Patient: sex F, age 43
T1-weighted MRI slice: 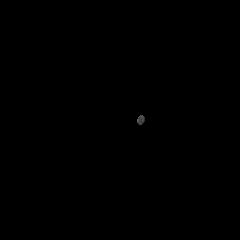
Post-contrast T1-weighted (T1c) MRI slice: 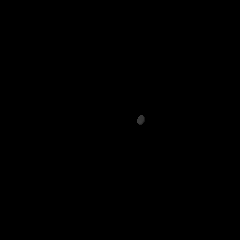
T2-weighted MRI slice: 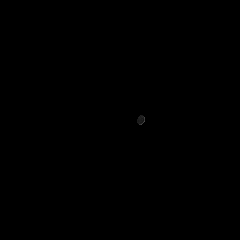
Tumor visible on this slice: no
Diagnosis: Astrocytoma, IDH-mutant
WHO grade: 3